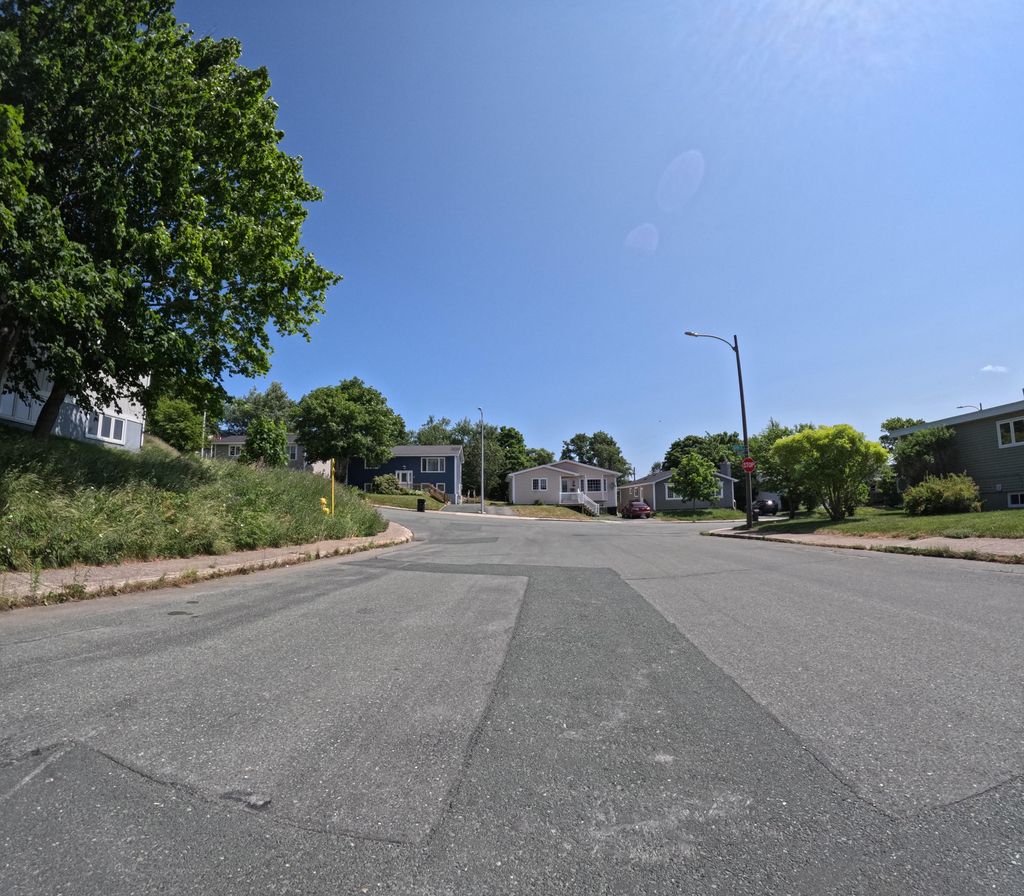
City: st_johns